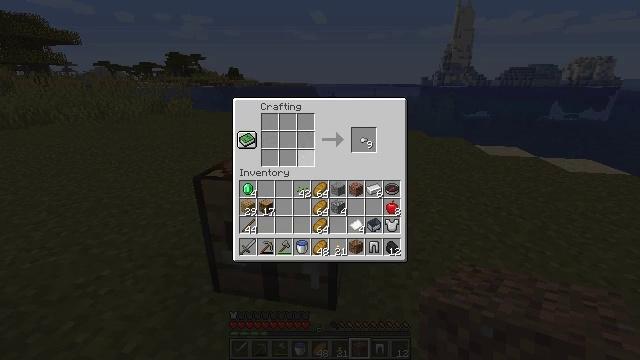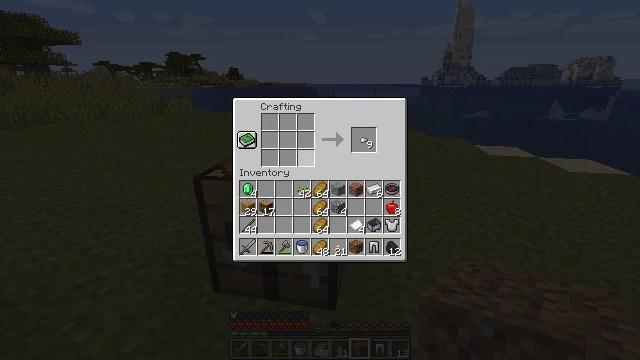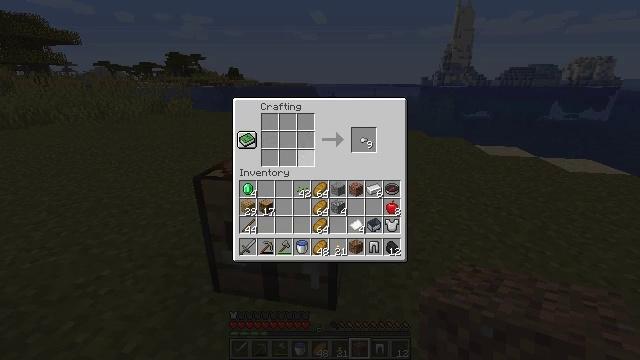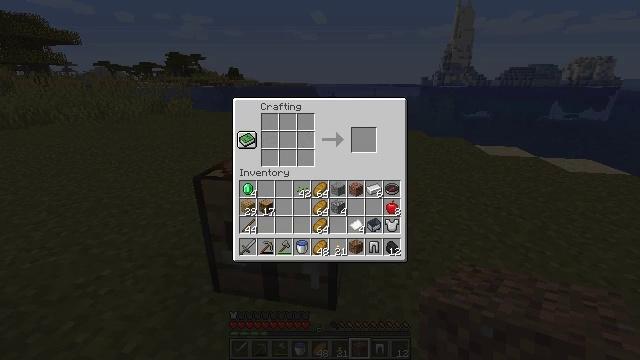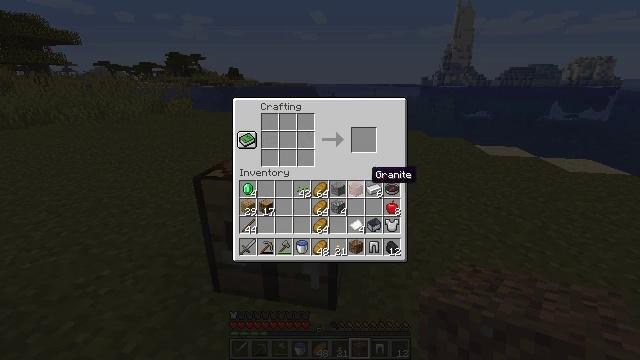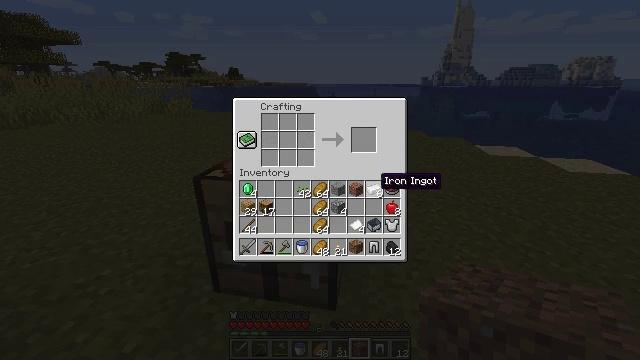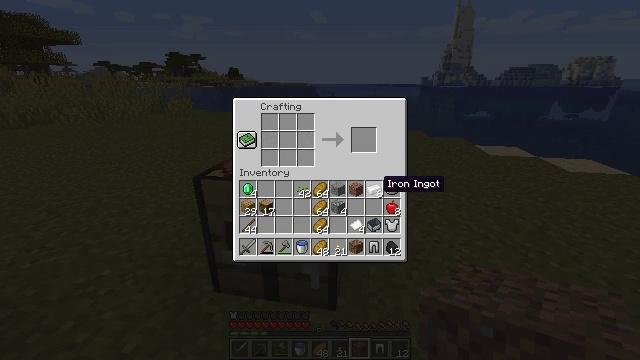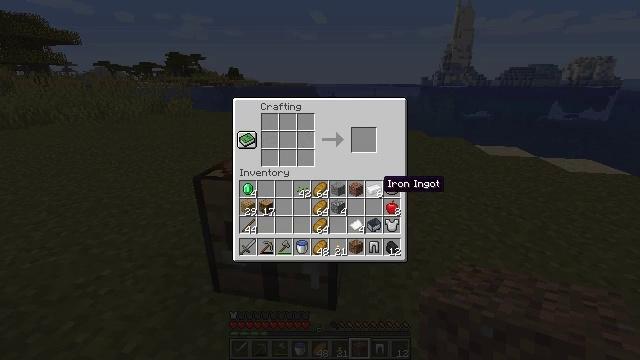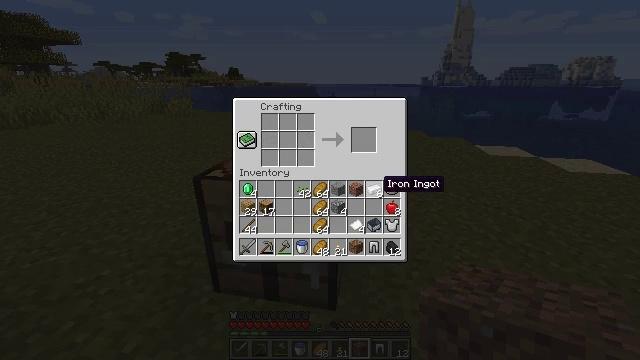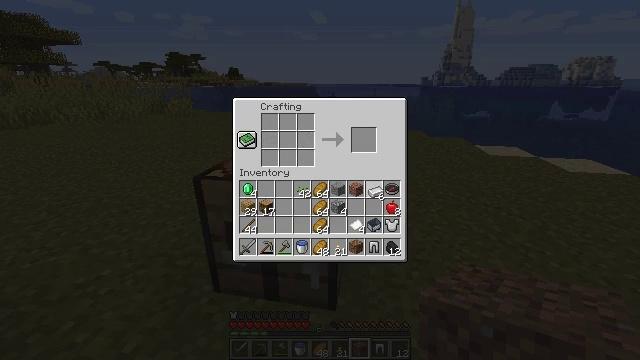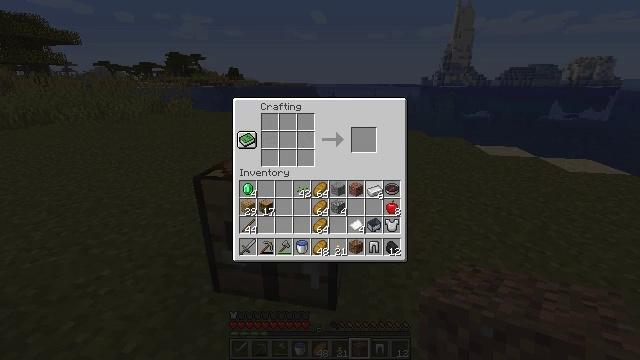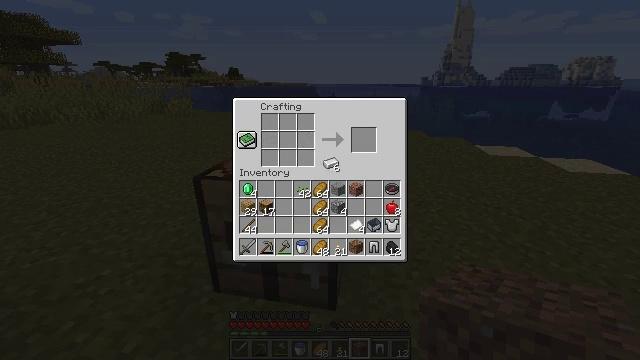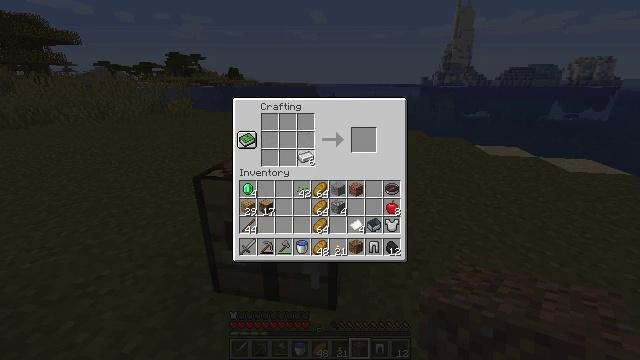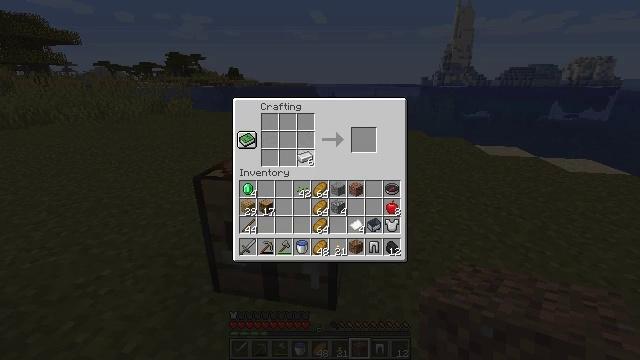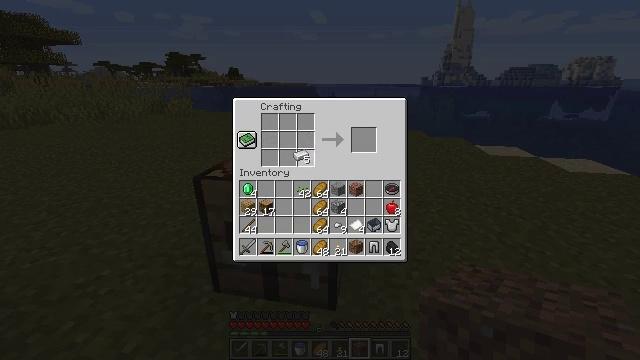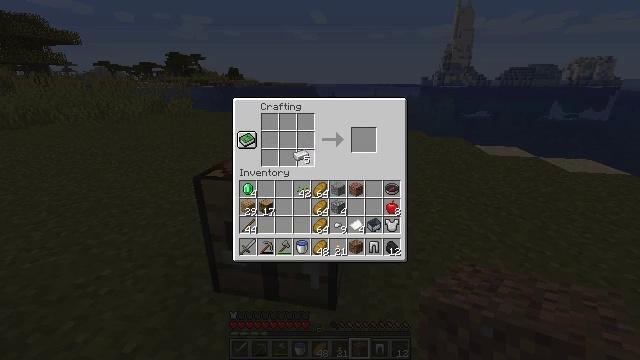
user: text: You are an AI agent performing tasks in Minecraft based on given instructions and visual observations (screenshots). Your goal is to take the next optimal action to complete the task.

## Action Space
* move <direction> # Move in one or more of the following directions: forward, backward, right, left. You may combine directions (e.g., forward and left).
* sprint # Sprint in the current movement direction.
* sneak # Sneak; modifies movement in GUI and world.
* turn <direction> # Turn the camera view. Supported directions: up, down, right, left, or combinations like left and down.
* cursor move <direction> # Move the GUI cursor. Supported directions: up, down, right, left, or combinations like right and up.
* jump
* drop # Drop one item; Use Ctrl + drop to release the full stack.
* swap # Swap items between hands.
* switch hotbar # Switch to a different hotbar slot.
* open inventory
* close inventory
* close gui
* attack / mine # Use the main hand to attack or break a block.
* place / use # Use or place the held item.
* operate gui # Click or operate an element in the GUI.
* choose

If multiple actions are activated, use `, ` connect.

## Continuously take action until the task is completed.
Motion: motion action
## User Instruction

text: Craft an iron helmet.
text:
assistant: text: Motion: sneak
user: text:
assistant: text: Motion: sneak
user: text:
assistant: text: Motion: sneak, cursor move right and down
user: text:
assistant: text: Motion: sneak, cursor move right and down
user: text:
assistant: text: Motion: sneak, cursor move right
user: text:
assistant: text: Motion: no_op
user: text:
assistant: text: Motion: no_op
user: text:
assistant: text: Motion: no_op
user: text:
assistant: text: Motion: operate gui
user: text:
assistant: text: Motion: operate gui
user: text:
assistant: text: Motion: cursor move left and up
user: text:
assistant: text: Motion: cursor move left
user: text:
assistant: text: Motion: no_op
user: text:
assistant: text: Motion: no_op
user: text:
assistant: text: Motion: no_op
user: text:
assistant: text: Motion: no_op
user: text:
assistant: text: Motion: choose
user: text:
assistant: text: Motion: cursor move right and up, choose
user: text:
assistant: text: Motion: cursor move up, choose
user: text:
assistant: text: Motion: choose
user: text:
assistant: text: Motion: choose
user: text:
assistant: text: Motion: cursor move left, choose
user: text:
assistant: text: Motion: choose
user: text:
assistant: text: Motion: choose
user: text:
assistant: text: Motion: choose
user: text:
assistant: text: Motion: choose
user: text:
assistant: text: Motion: choose
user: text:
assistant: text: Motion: choose
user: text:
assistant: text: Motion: choose
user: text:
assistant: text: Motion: choose